Aerial crown-view tile of a tropical tree (Barro Colorado Island, Panama), acquired 20250414:
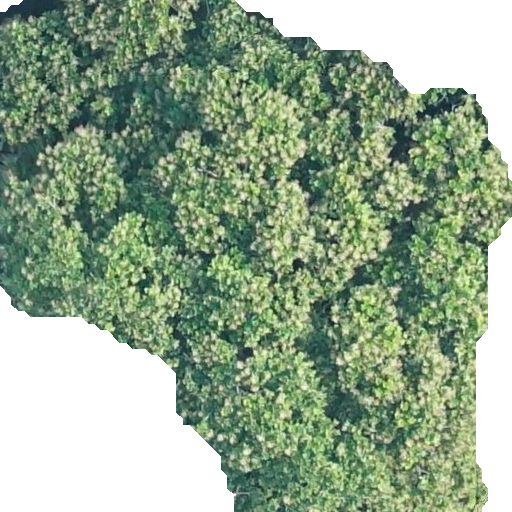
Species: Anacardium excelsum
GBIF accepted scientific name: Anacardium excelsum
Crown area: 336.616 m²